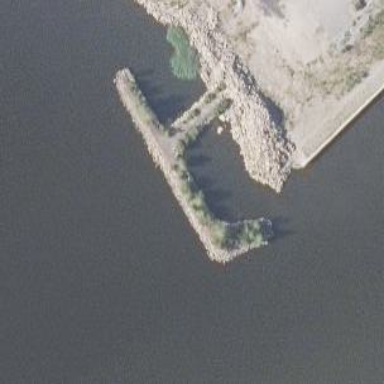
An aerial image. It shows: Pier with mooring facilities.